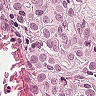
Metastatic tissue present: yes